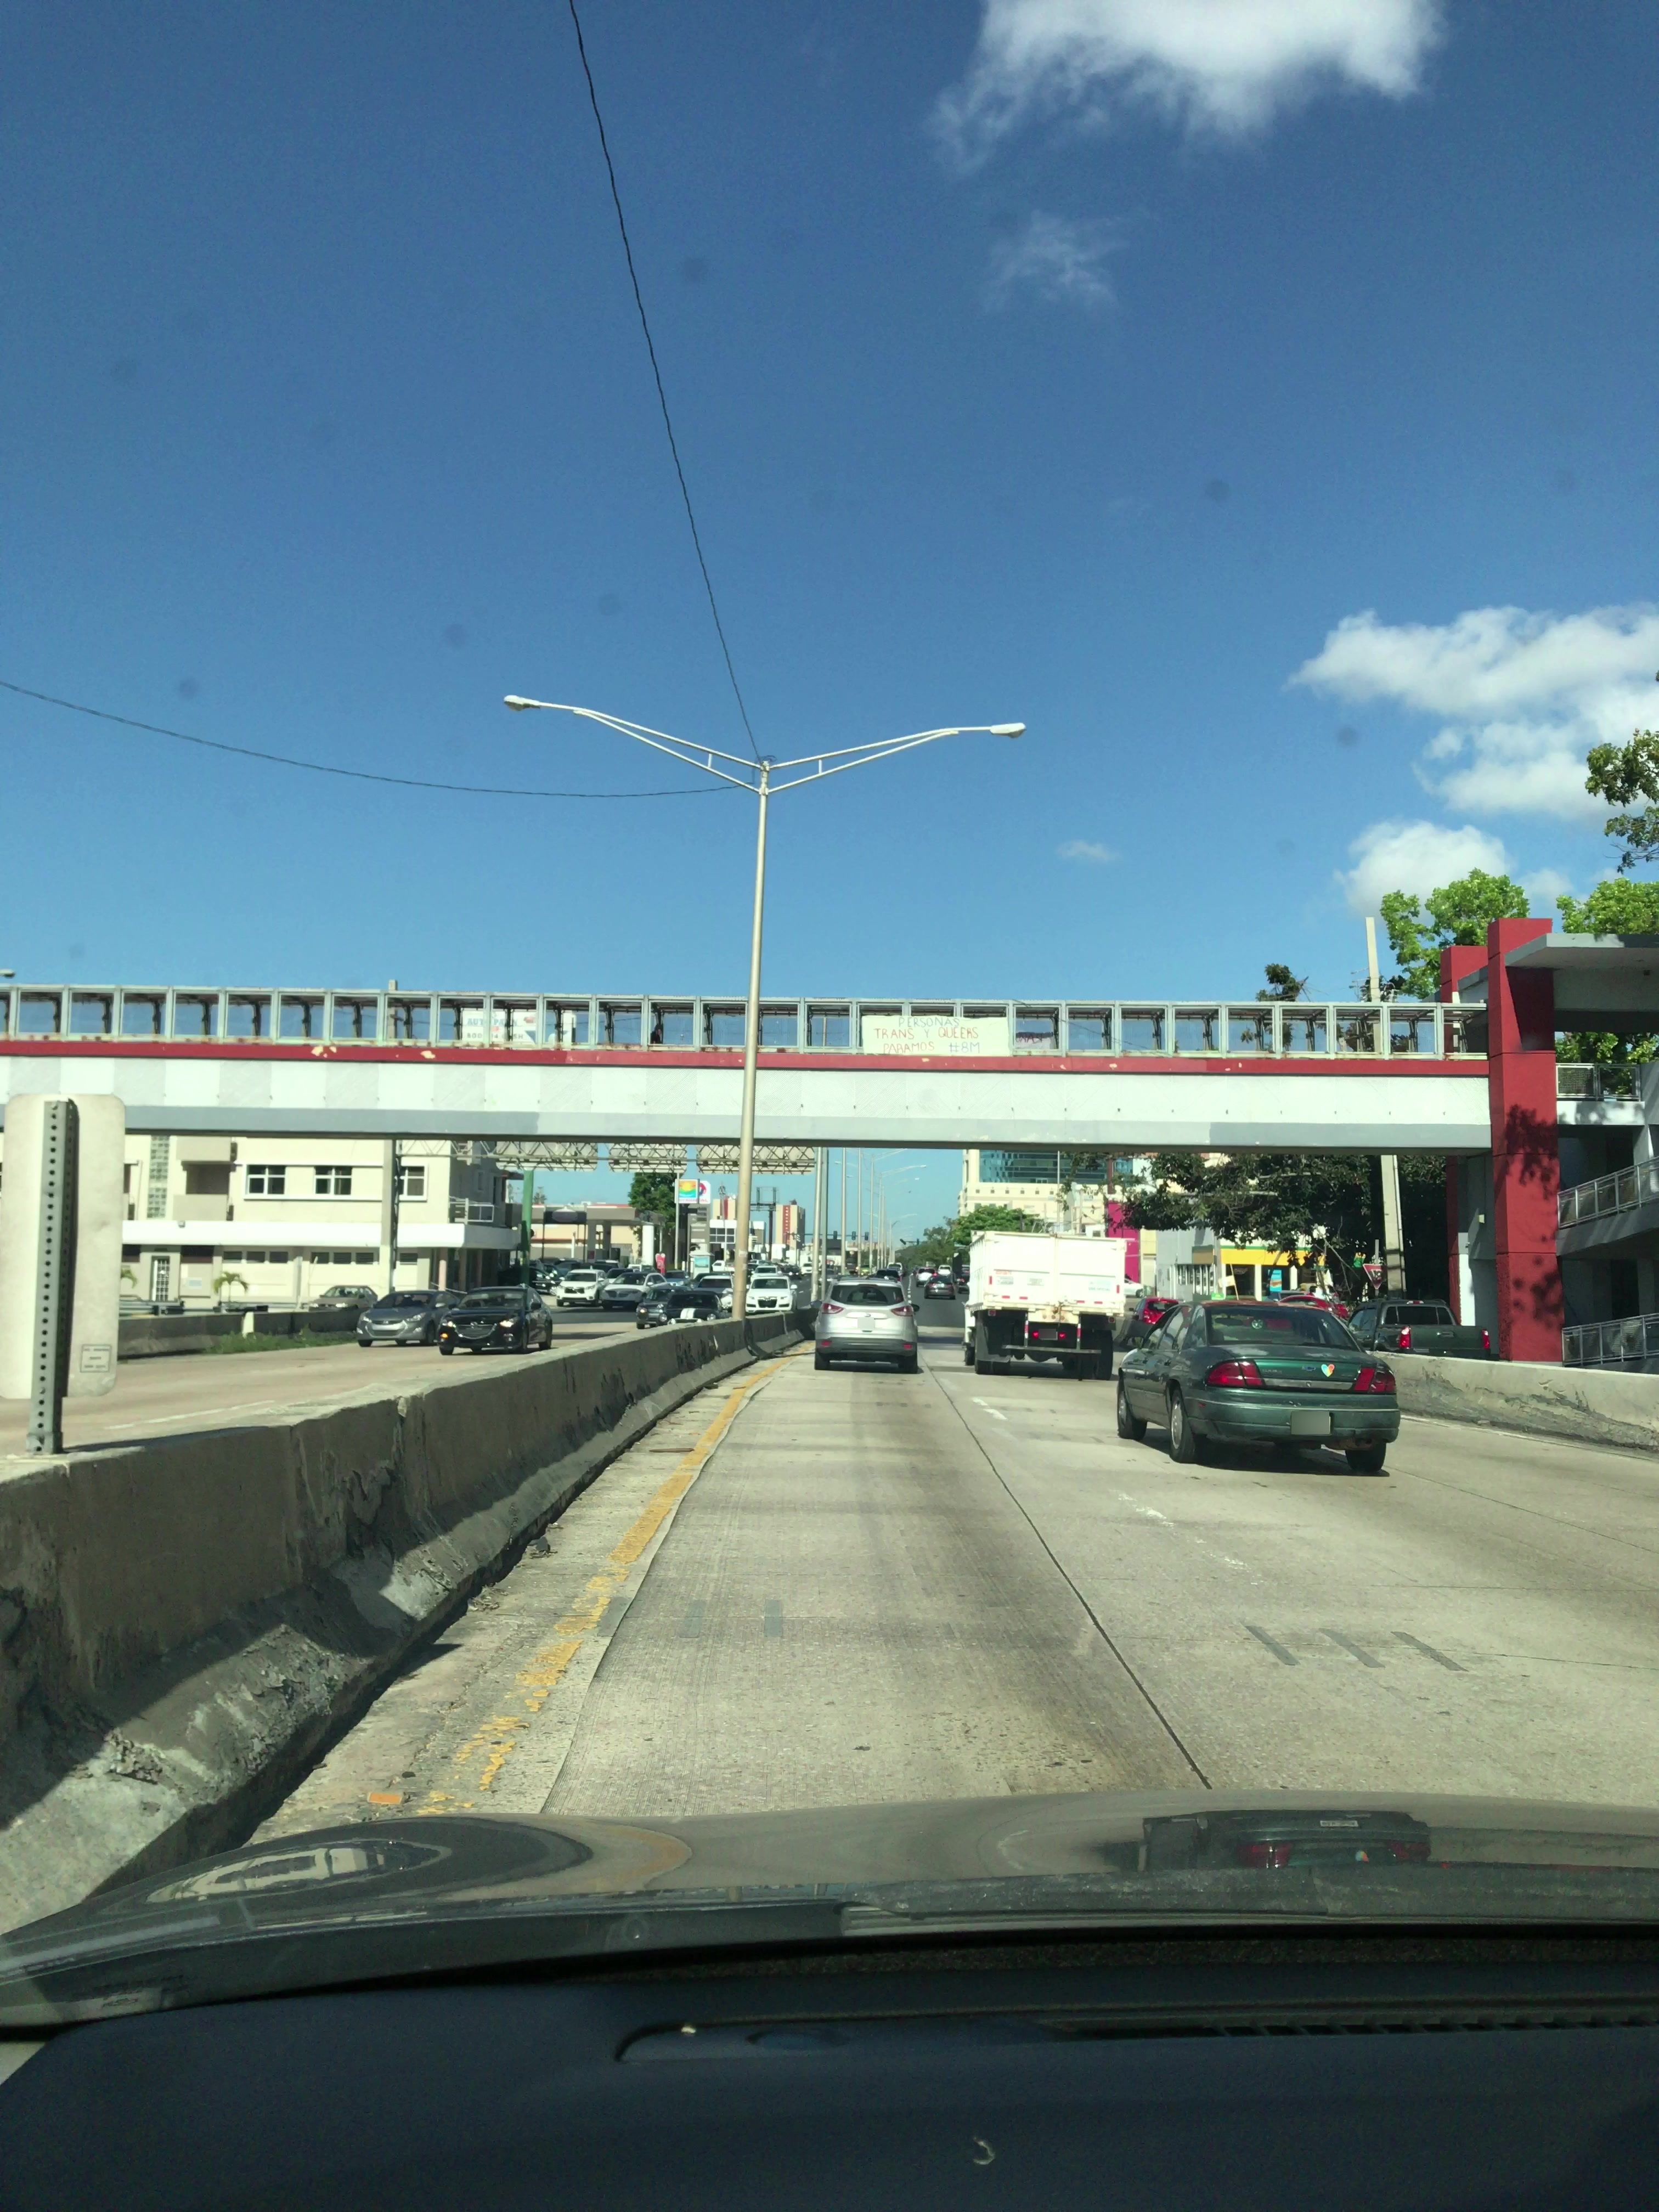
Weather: clear
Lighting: day
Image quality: good
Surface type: driving surface
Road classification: trunk, motorway
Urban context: urban centre
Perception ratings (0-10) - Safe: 0.34, Lively: 3.35, Beautiful: 0.95, Boring: 5.21, Depressing: 2.94, Wealthy: 0.44